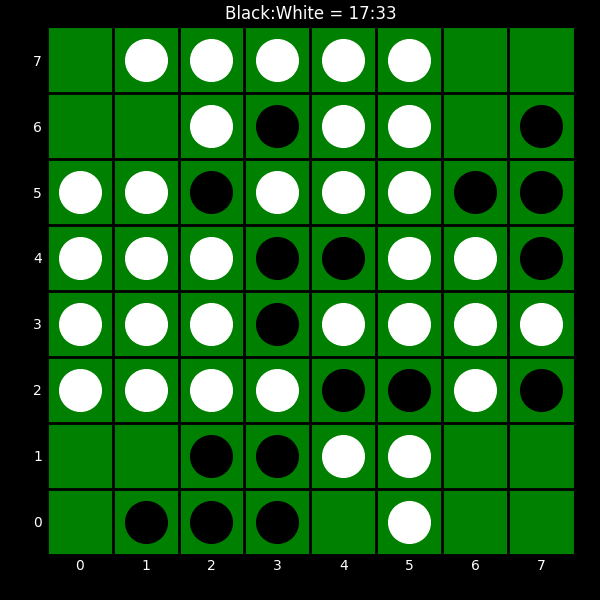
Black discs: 17
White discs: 33